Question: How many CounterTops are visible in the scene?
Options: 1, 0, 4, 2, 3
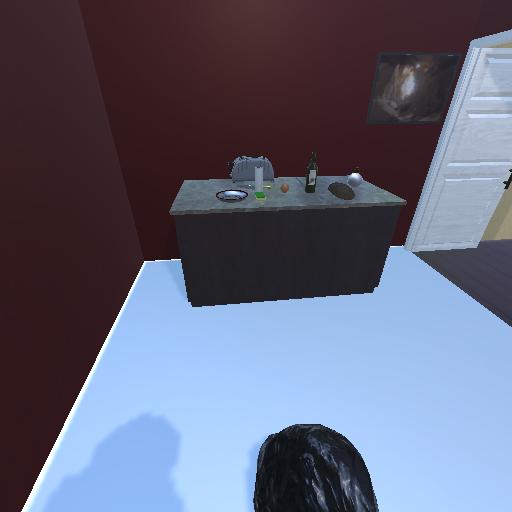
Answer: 1